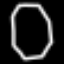
Label: octagon